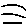
Label: line